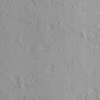
Label: not_dusty